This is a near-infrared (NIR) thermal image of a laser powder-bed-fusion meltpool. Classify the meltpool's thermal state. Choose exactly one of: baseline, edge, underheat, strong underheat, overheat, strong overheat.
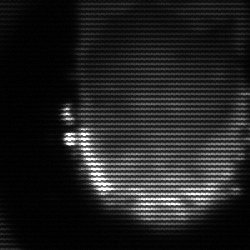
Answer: baseline